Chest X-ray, AP view. Patient: 51 years old, sex F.
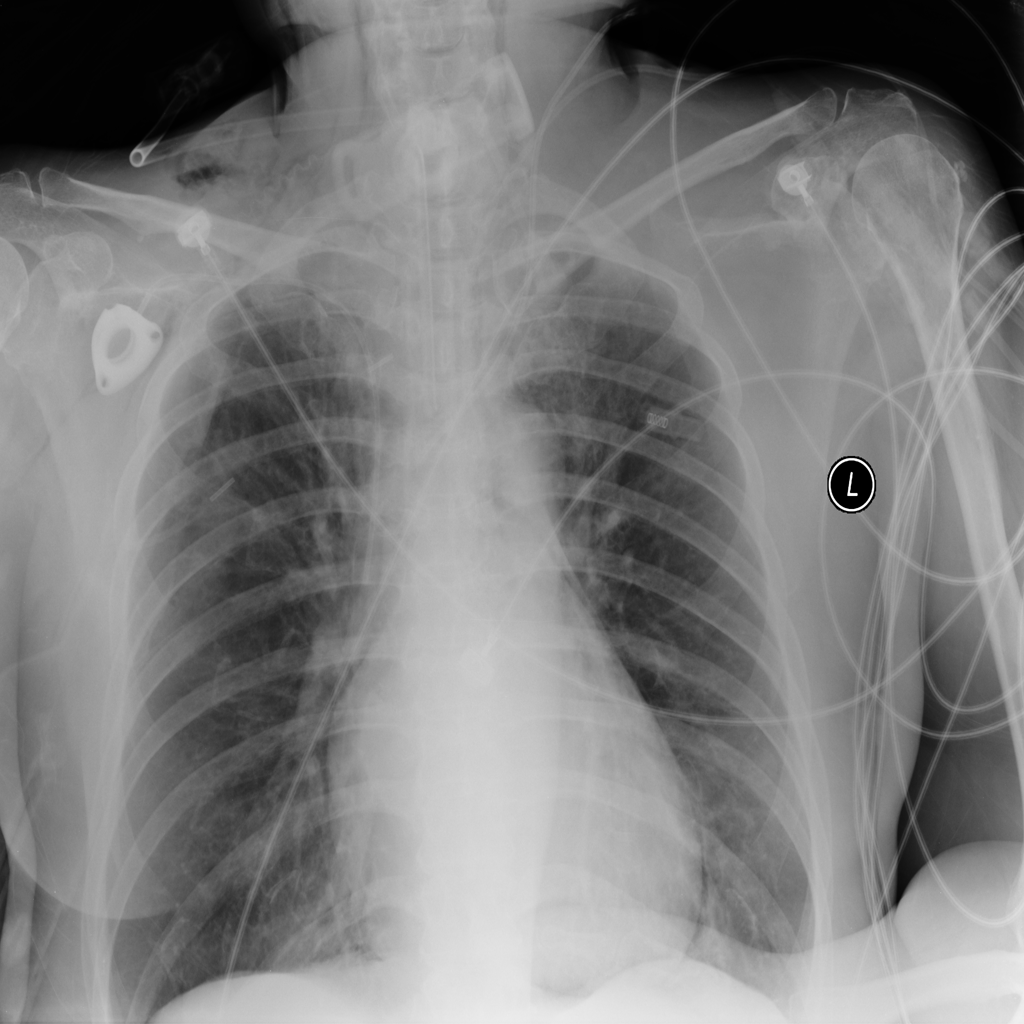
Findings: No Finding